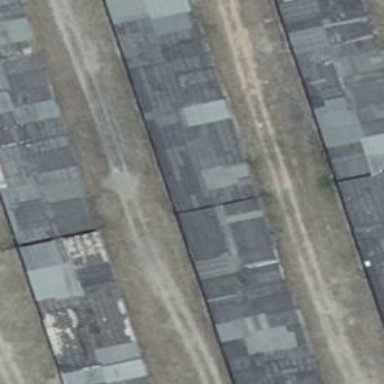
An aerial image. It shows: Group of garages.